Field crop: maize
Growth stage: 2
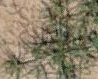
Species: salsola